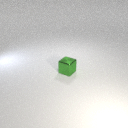
small green metal cube